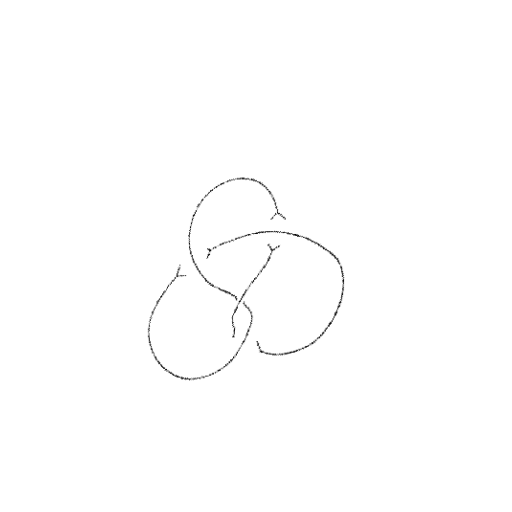
Crossing number: 4